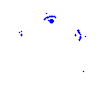
Particle: proton